Aerial crown-view tile of a tropical tree (Barro Colorado Island, Panama), acquired 20241112:
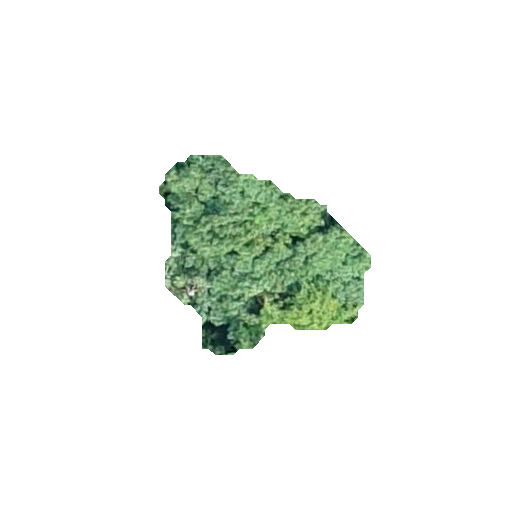
Species: Inga marginata
GBIF accepted scientific name: Inga marginata
Crown area: 42.94 m²